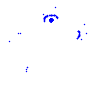
Particle: kaon